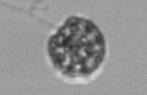
Label: coccolithophorid